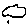
Label: cloud